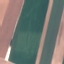
Land use / land cover: AnnualCrop